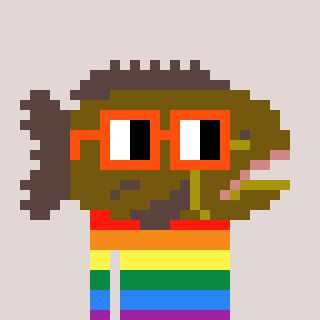
a pixel art character with square orange glasses, a grouper-shaped head and a peachy-colored body on a warm background